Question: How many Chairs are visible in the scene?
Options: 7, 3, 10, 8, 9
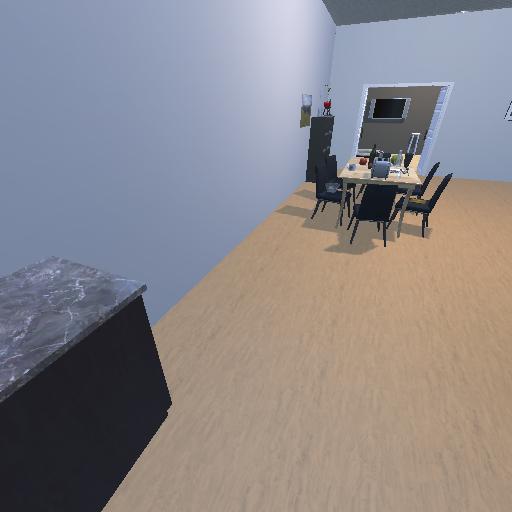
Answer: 7